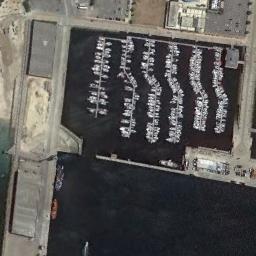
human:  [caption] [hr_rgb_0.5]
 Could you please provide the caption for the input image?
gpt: There are many branches of the harbor .

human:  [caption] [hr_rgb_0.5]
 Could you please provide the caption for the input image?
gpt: The harbor with lots of neatly docked boats is surrounded by some buildings .

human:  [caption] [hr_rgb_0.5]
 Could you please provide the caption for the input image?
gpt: There are many ships in the harbor .

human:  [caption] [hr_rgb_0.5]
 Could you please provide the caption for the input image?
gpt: Many ships moored neatly on the sea side of the harbor surrounded by buildings .

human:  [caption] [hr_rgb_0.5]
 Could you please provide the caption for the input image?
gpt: There are some buildings and many ships at the harbor .